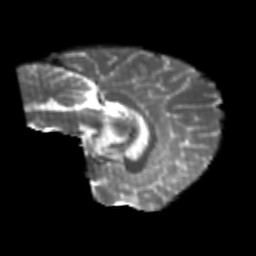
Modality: T2w
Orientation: sagittal
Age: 22
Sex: female
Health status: healthy
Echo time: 0.074 s